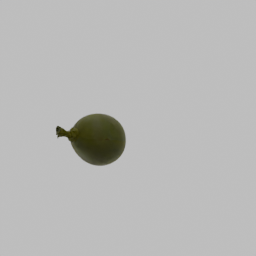
Label: nature